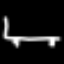
Label: bed